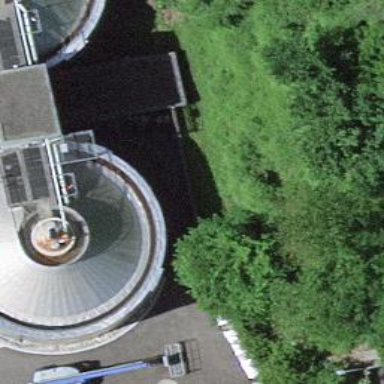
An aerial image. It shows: Storage tank that is man-made.